Question: I have a Hindu Kush Himalayan region shapefile that can be found in <URL>.
The geographical extent of Nepal is
Geographic Extent East: 88.19456,Geographic Extent West:80.0522,Geographic Extent North:30.42472,Geographic Extent South: 26.36836
Now I am trying to subset Nepal from Hindu Kush Himalayan shapefile. This is my code:
'''
mountains<-readOGR("outline.shp") #hindukushhimalayanshapefile
sub <- crop(mountains, extent( 80.0522, 88.18456, 26.36836, 30.42472))
plot(sub)
'''
But the plot sub (that is of Nepal) is not shown properly with a proper outline. There are straight lines showing in the top. How can I get a proper subset of Nepal with the right outline. Am I putting the extent wrong? Help would be appreciated

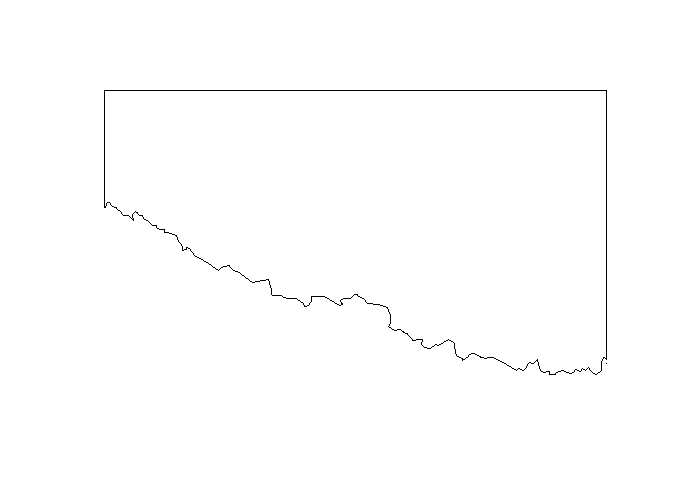
Answer: You cannot subset country boundaries from that shapefile as it does not contain information on country boundaries.
You would have to use a shapefile such as this one which contains information on country boundaries: <URL>, or subset using a separate Nepal boundary shapefile instead of an extent:
'''
require(maptools)
require(rgdal)
hkh_shp=readOGR("/Downloads/data/outline.shp")
data(wrld_simpl) ##this shapefile is quite coarse, you could substitute another one
nepal_shp=wrld_simpl[which(wrld_simpl$NAME=="Nepal"),]
##CRS are similar but not identical, so need to transform
nepal_shp=spTransform(nepal_shp,crs(hkh_shp))
plot(hkh_shp)
lines(nepal_shp,col="red")
'''
<URL>
'''
##crop
hkh_sub_shp=crop(hkh_shp,nepal_shp)
plot(hkh_sub_shp) ##note, will look better with higher resolution shapefile
'''
<URL>